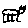
Label: cat